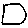
Label: circle